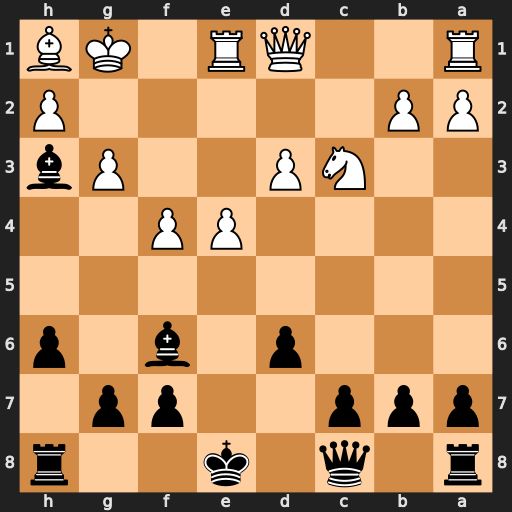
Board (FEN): r1q1k2r/ppp2pp1/3p1b1p/8/4PP2/2NP2Pb/PP5P/R2QR1KB
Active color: b
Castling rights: kq
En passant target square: -
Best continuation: Bd4+ Re3 Bxe3#